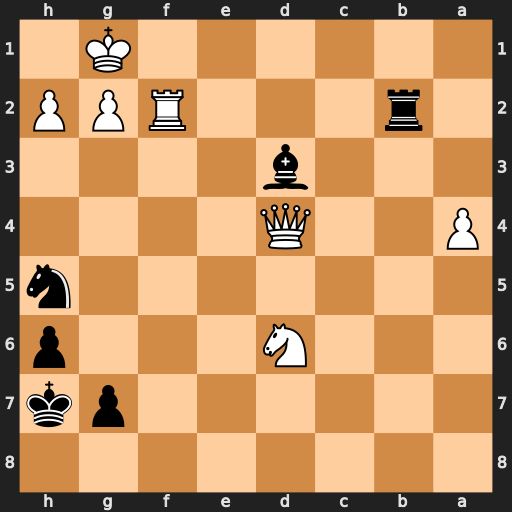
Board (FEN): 8/6pk/3N3p/7n/P2Q4/3b4/1r3RPP/6K1
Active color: b
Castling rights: -
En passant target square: -
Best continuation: Rb1+ Rf1 Rxf1#